Question: I have a parent DIV with 5 Child DIVs, each Child DIV has the same class and that appears to be the problem. I am trying to put a different background color for each child DIV? But something seems to be going wrong with the CSS. Thoughts?
'''
.rsThumbsContainer:nth-child(2){
background: rgb(184,84,84);
}
'''
'''
<div class="rsThumbsContainer">
<div class="rsNavItem rsThumb">
<div class="rsTmb">Frugobee video</div>
</div>
<div class="rsNavItem rsThumb">
<div class="rsTmb">Post a job</div>
</div>
<div class="rsNavItem rsThumb">
<div class="rsTmb">Get a quote</div>
</div>
<div class="rsNavItem rsThumb">
<div class="rsTmb">Make a hire</div>
</div>
<div class="rsNavItem rsThumb">
<div class="rsTmb">Pay with ease</div>
</div>
</div>
'''
Output:

I know it can be done using ID's and JQuery.
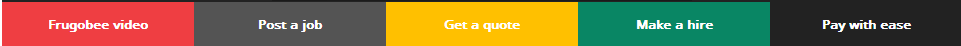
Answer: See example.
You need set :nth-child on
'''
<div class="rsNavItem rsThumb">
'''
<URL>